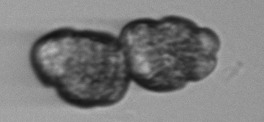
Label: Margalefidinium